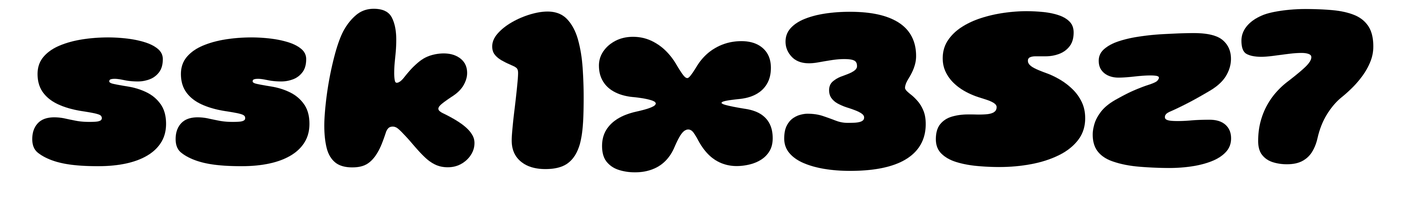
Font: Gluten_Black